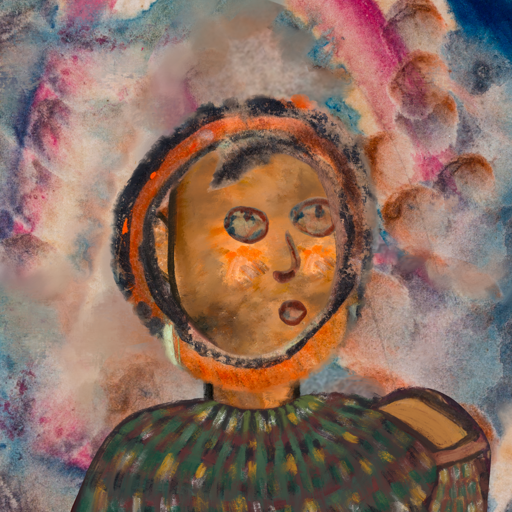
Background: Rupkatha, Head And Neck Side: Gypsy_Queen, Face Side: Orphan, Bust: After_Raid, Hair Side: Childish, Head Accessory: Blank, Second Necklace: Blank, Necklace: Blank, Baby: Blank